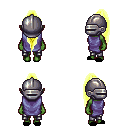
a pixel art fantasy rpg character, female body template, orc, green skin, chain tabard jacket, metal pants, gold extra-long topknot hairstyle, metal helm, black slippers, four views (front, back, left, right), 2x2 character sprite sheet, small pixel art, hard edges, no anti-aliasing